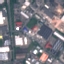
Land use / land cover class: Industrial